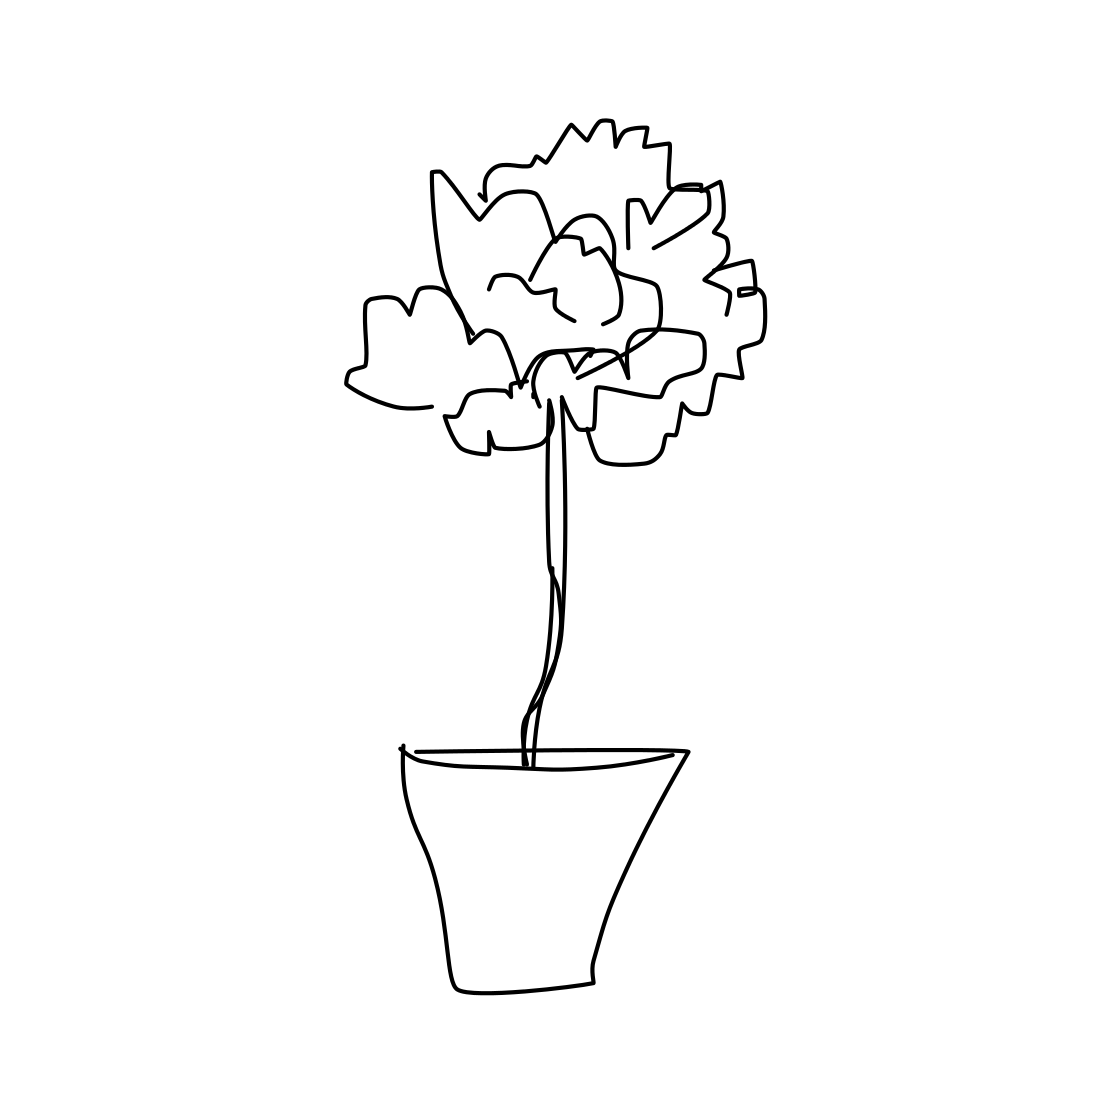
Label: potted plant